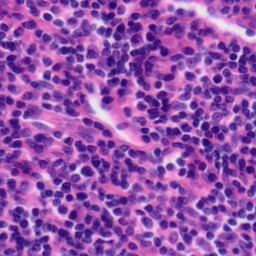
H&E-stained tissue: Tonsil